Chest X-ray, PA view. Patient: 43 years old, sex M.
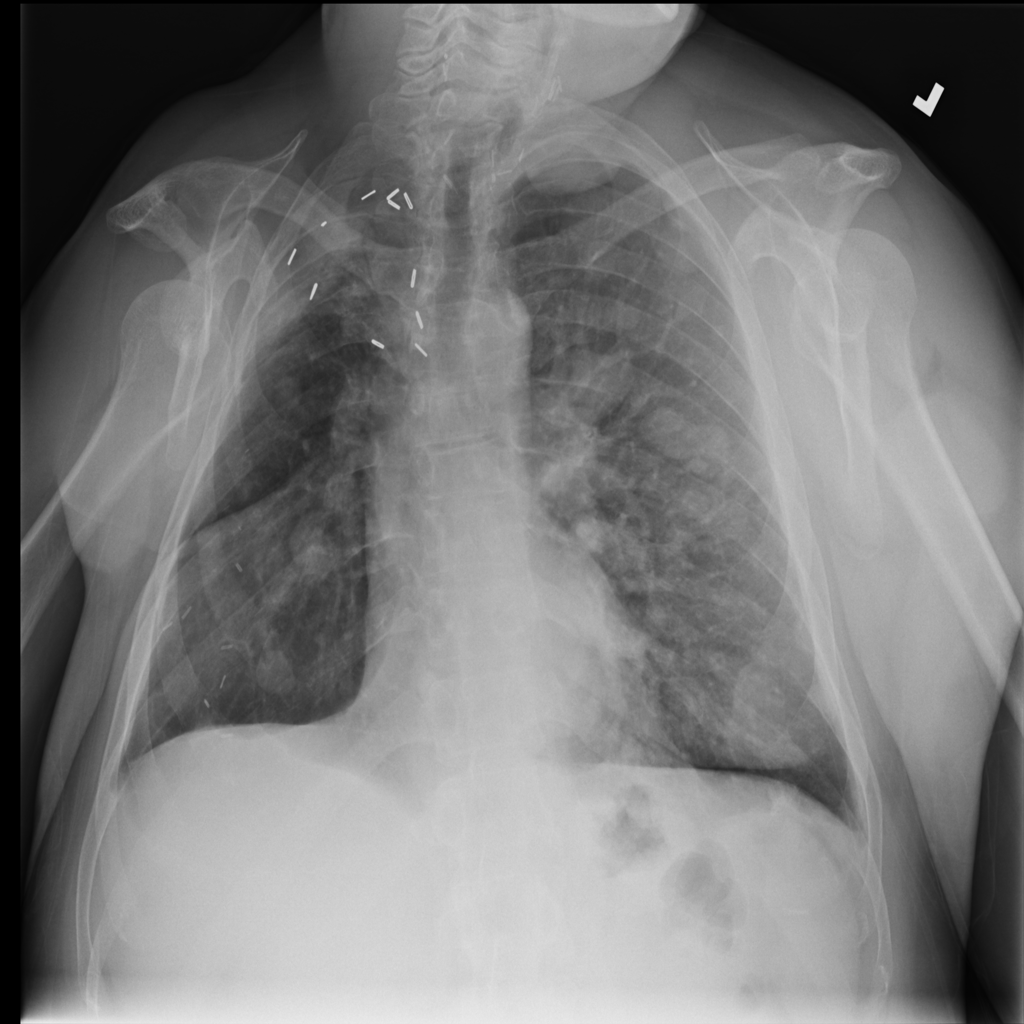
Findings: Mass, Nodule